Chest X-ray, PA view. Patient: 47 years old, sex M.
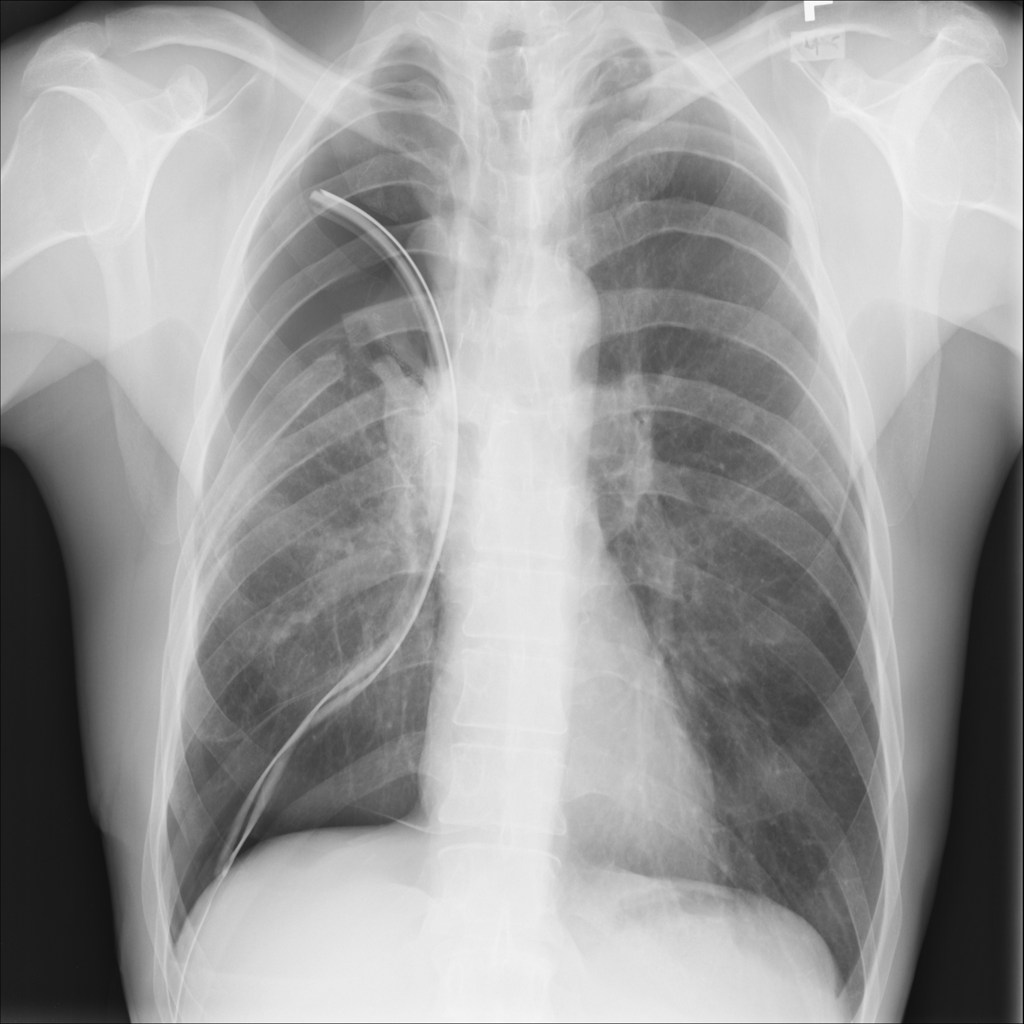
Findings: Pneumothorax